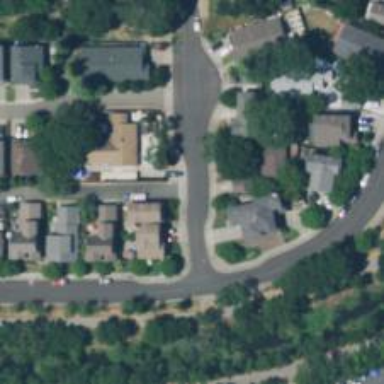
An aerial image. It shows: Alley classified as service road.